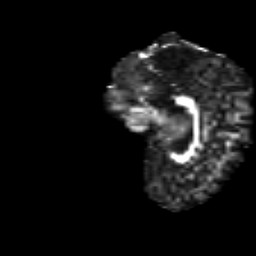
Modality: FA
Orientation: sagittal
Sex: female
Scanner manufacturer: siemens
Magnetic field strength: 3 T
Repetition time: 5 s
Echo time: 0.071 s